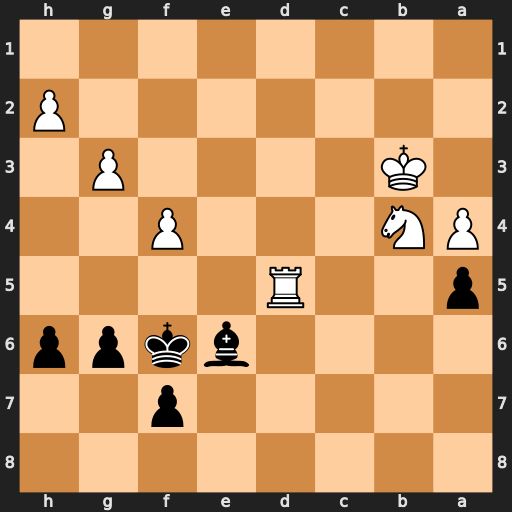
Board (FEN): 8/5p2/4bkpp/p2R4/PN3P2/1K4P1/7P/8
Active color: b
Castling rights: -
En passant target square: -
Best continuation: axb4 Kxb4 Bxd5